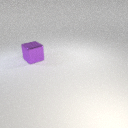
large purple metal cube